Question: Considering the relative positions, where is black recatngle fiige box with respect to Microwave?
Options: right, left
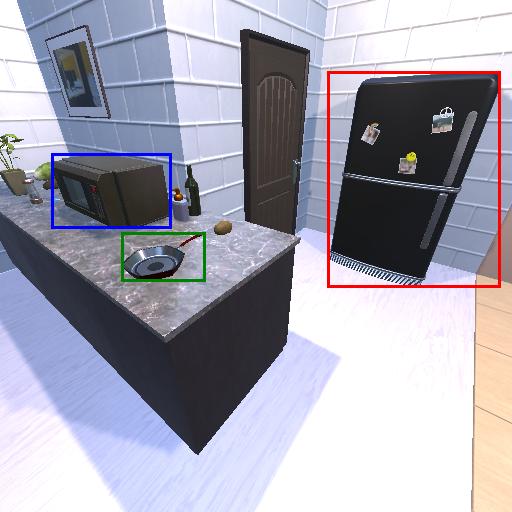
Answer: right